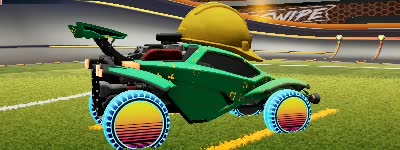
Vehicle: octane